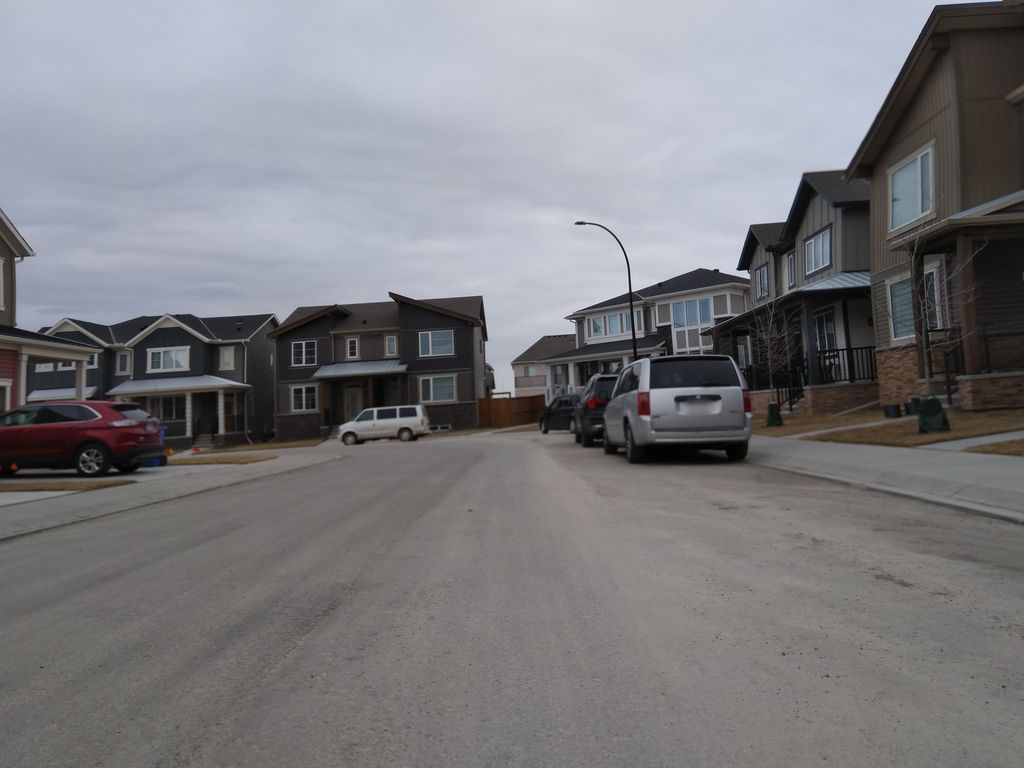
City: calgary